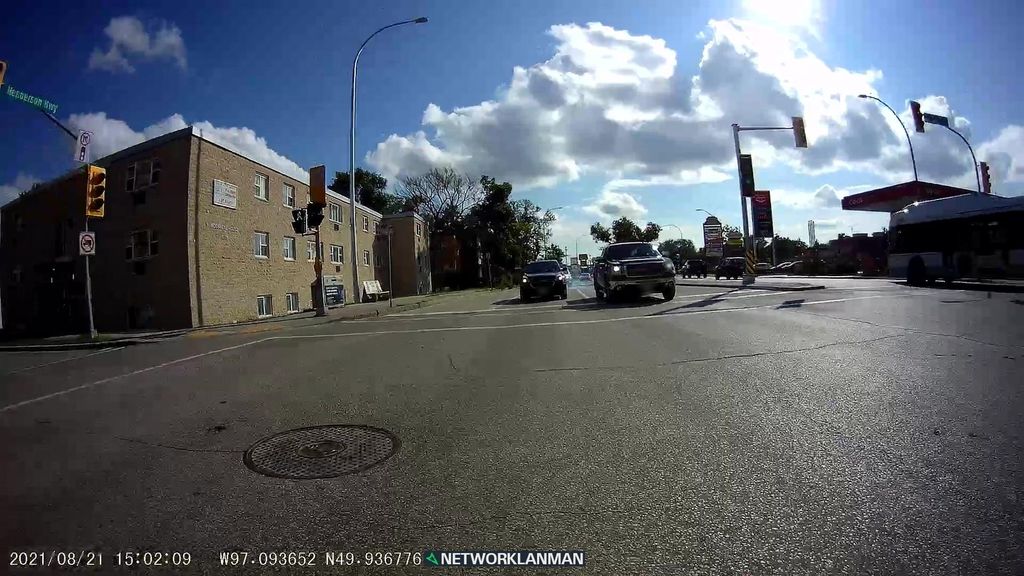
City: winnipeg